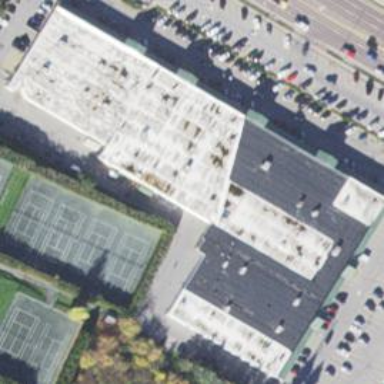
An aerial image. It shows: Mall building.